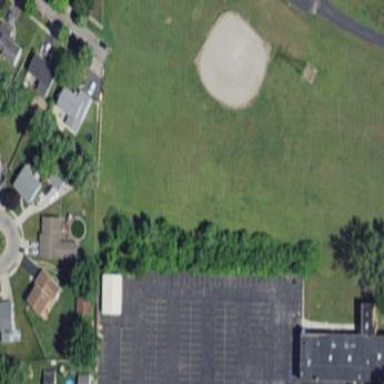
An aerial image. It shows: Baseball pitch for leisure and sports activities.